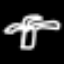
Label: palm tree